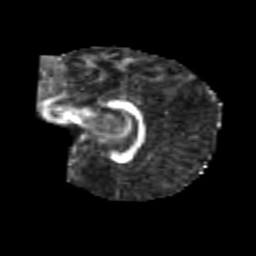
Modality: FA
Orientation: sagittal
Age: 6
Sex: male
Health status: healthy